九年级 · 度量几何学
如图, Rt $\triangle A B C$ 中, $\angle A C B=90^{\circ}$, 以 $B C$ 为直径的 $\odot O$ 交 $A B$ 于 $E, O D \perp B C$ 交 $\odot O$ 于 $D$, $D E$ 交 $B C$ 于 $F$, 点 $P$ 为 $C B$ 延长线上的一点且 $P E=P F$. 延长 $P E$ 交 $A C$ 于 $G$, 小华得出 3 个结论:

(1) $G E=G C$; (2) $A G=G E$; (3) $O G / / B E$. 其中正确的是 ( )

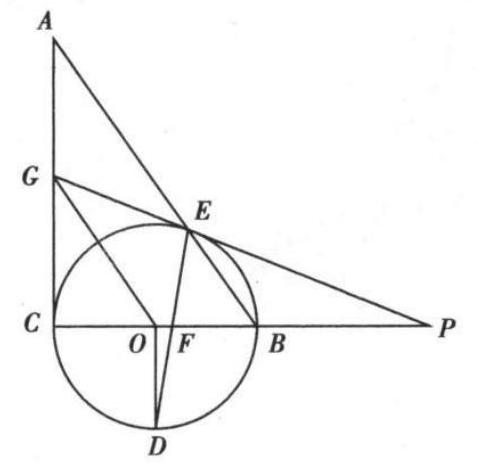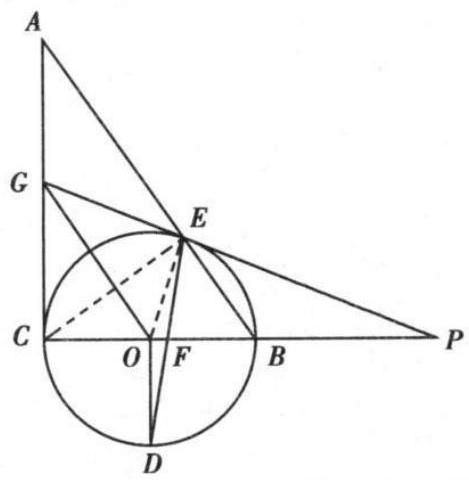
A. (1) (2)
B. (1) (3)
C. (2) (3)
D. (1) (2) (3)
答案: D
解析: 【分析】本题考查了切线的判定与性质、切线长定理、圆周角定理、三角形中位线的性质以及等腰三角形的性质, 此题综合性较强, 难度较大, 注意掌握辅助线的作法.

连结 $O E, C E$, 由 $O E=O D, P E=P F$ 易得 $\angle O E D=\angle O D E, \angle P E F=\angle P F E$, 然后得出 $O E \perp P E$,即可得出 (1)正确; 又 $B C$ 是直径可得 $\angle B E C=90^{\circ}, \angle A E C=90^{\circ}$, 得出 $E G=C G$, 然后得出 $\angle A=$ $\angle A E G$, 即可判断出故 (2)正确; 根据 $O C=O B, A G=G E=C G$, 判断出中位线, 即可得出 (3)正确.

【解答】

解: 连结 $O E, C E$,

$\because O E=O D, P E=P F, \therefore \angle O E D=\angle O D E, \angle P E F=\angle P F E$,

$\because O D \perp B C, \therefore \angle O D E+\angle O F D=90^{\circ}$,
$\because \angle O F D=\angle P F E, \quad \therefore \angle O D E+\angle P F E=90^{\circ}$,

$\therefore \angle O E D+\angle P E F=90^{\circ} ，$ 即 $O E \perp P E ，$

$\therefore G E$ 为 $\odot O$ 的切线,

由已知得 $G C$ 为 $\odot O$ 的切线,

$\therefore G C=G E$, 故 (1)正确;

$\because B C$ 是直径, $\therefore \angle B E C=90^{\circ}, \therefore \angle A E C=90^{\circ}$,

$\because E G=C G, \quad \therefore \angle G C E=\angle G E C$,

$\because \angle G C E+\angle A=90^{\circ}, \quad \angle G E C+\angle A E G=90^{\circ}$,

$\therefore \angle A=\angle A E G, \therefore A G=E G$, 故 (2)正确;

$\because O C=O B, A G=G E=C G$,

$\therefore O G$ 是 $\triangle A B C$ 的中位线, $\therefore O G / / A B$, 故 (3)正确.

故选 $D$.